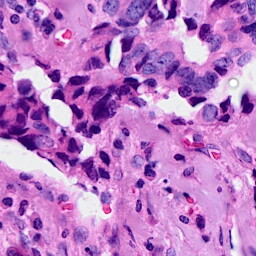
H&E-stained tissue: Breast